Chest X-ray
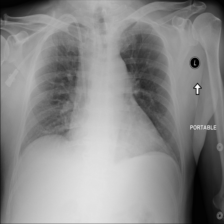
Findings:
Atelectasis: negative
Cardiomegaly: negative
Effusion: negative
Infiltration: positive
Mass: negative
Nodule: negative
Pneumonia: negative
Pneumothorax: negative
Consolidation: negative
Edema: negative
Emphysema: negative
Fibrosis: negative
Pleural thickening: negative
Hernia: negative